Field crop: tomato
Growth stage: 1
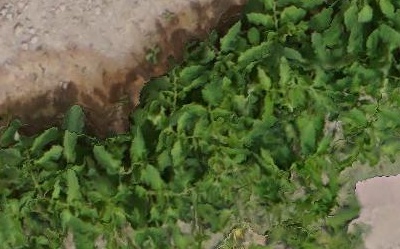
Species: tomato